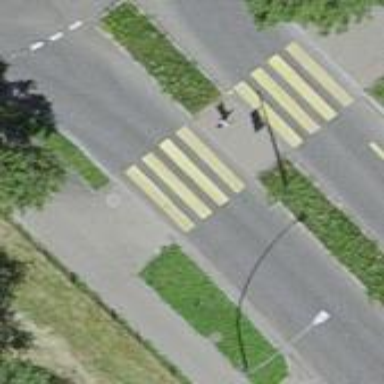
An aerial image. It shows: Uncontrolled zebra crossing with central island.